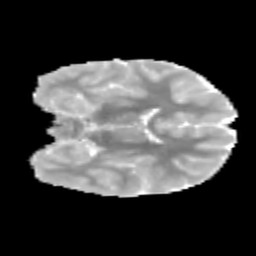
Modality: MD
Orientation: coronal
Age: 10
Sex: male
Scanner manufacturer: siemens
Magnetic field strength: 3 T
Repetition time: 3.8 s
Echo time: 0.07 s